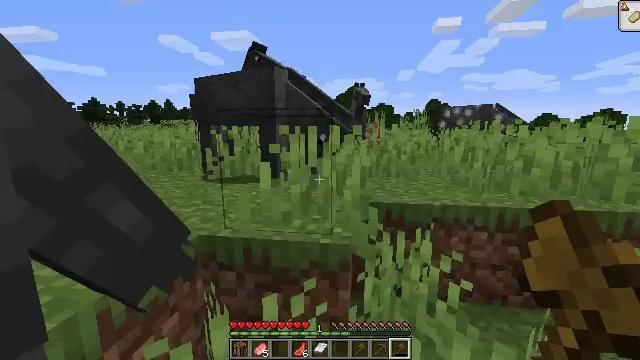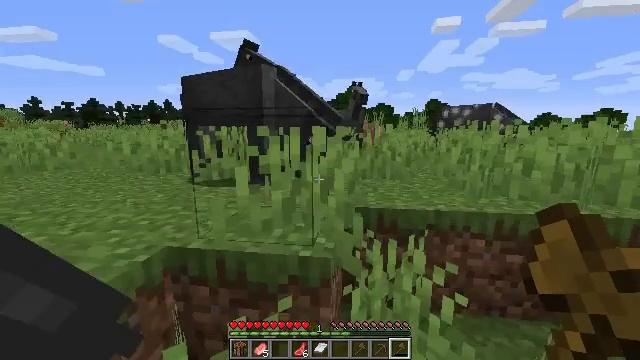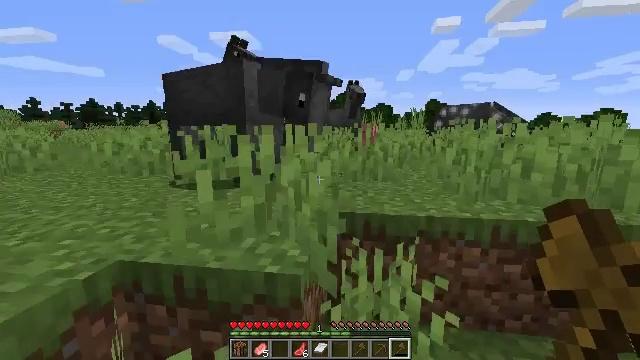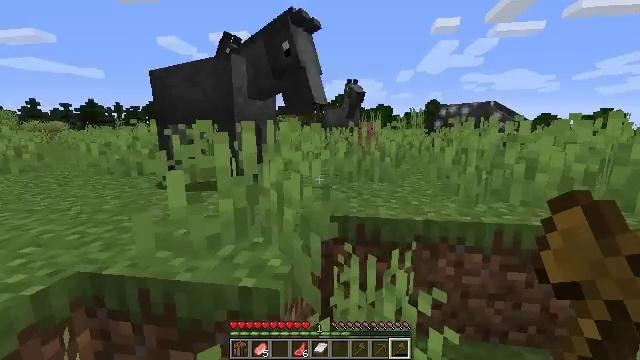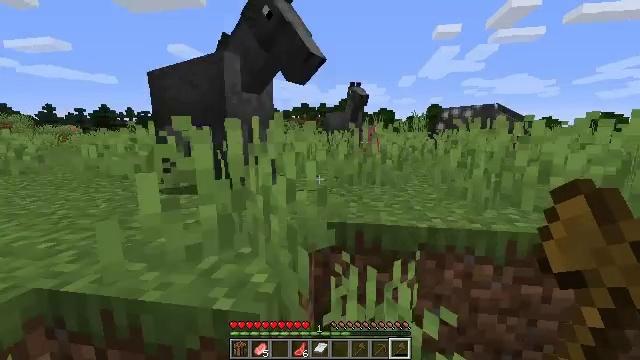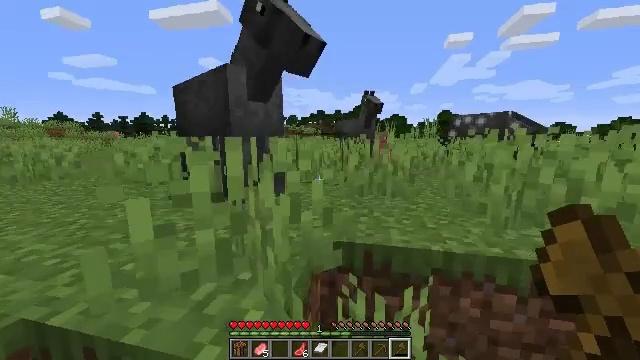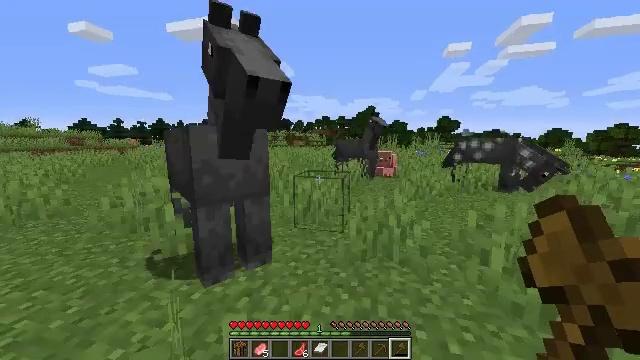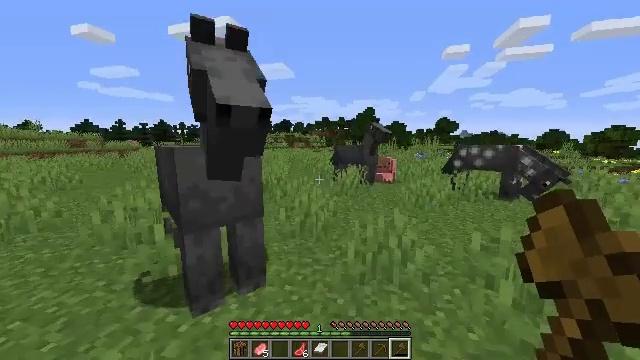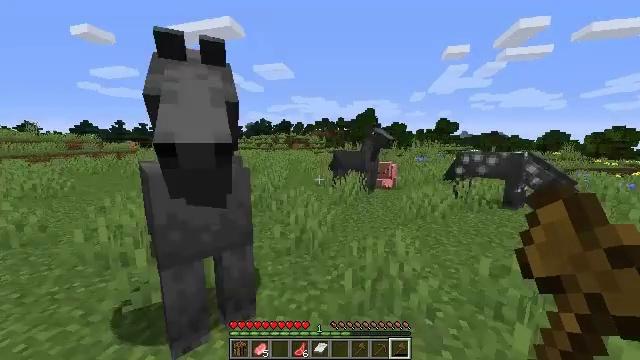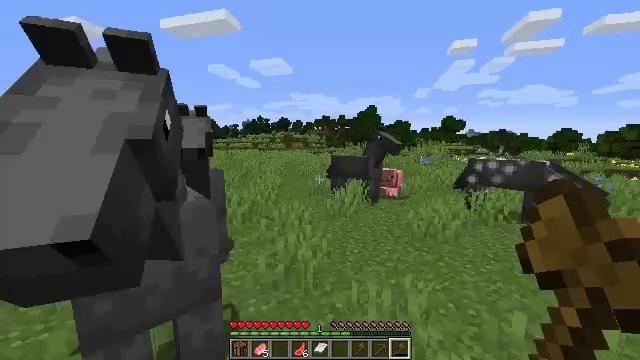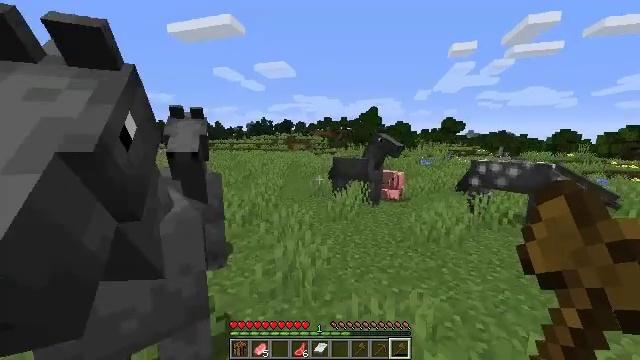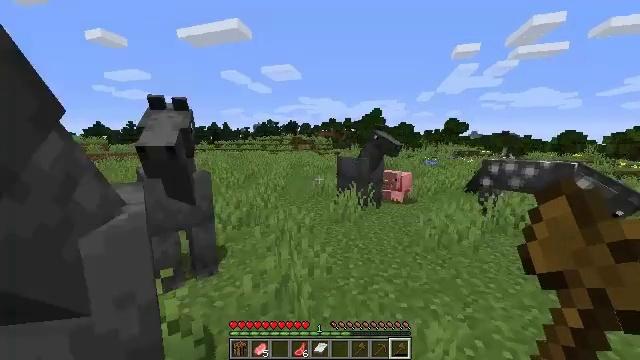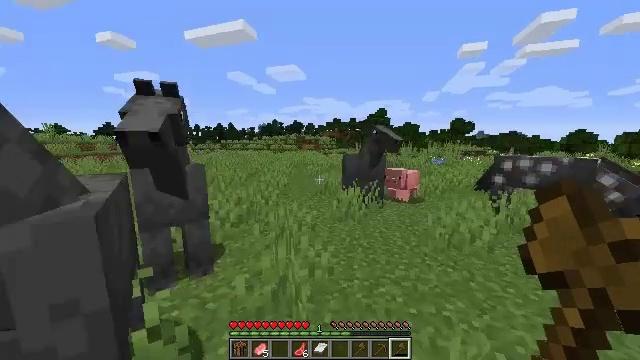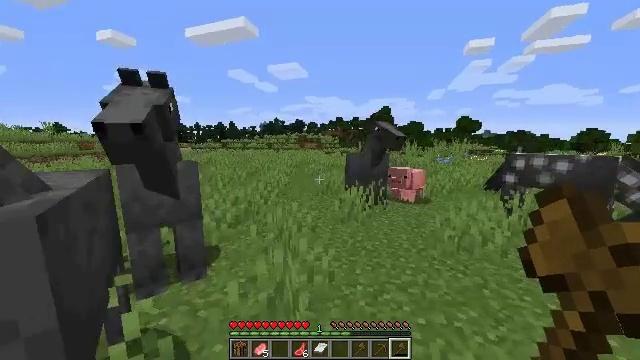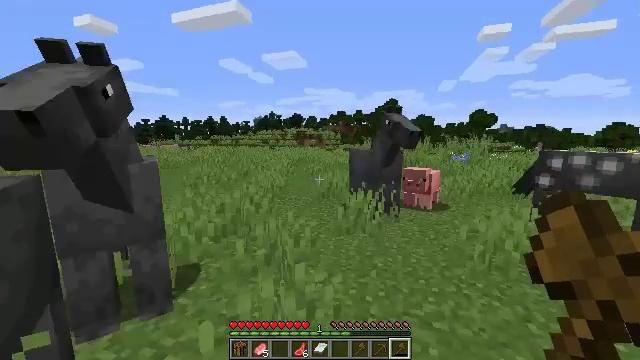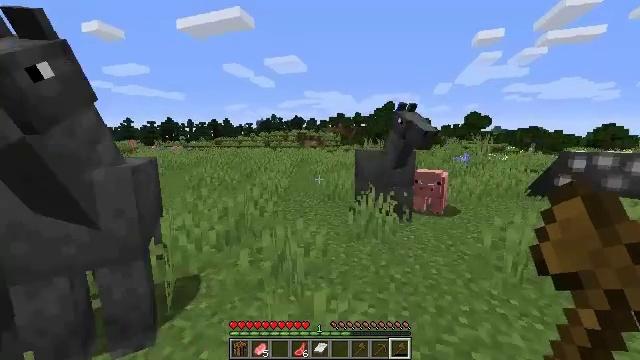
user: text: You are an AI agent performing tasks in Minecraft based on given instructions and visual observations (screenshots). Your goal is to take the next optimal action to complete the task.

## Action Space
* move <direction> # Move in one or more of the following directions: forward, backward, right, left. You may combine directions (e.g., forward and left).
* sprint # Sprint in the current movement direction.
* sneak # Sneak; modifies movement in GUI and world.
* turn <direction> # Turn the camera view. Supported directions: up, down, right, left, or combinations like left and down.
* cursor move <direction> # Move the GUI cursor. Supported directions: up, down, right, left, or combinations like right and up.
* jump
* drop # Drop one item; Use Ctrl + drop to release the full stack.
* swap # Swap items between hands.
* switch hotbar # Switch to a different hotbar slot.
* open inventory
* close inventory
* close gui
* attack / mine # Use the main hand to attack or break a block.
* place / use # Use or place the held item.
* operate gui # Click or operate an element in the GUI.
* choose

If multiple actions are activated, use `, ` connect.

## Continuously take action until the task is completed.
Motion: motion action
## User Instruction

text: Kill mobs.
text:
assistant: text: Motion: move forward and move right
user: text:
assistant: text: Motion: move forward and move right
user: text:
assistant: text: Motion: move forward, sprint
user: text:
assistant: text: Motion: move forward, sprint
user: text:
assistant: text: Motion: move forward, sprint, turn left, jump
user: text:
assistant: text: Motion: move forward, turn left, jump
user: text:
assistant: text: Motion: move forward, jump
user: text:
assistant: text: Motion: move forward, jump
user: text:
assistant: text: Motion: move forward, jump
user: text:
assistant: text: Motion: move forward
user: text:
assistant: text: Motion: move forward, turn left
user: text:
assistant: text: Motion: move forward, turn left
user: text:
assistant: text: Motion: move forward and move left
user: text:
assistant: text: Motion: move forward and move left
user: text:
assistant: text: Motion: move forward and move left
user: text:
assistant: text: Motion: move forward and move left, jump
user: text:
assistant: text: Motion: move forward, jump
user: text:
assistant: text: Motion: move forward, jump
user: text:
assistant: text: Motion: move forward, jump
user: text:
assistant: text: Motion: move forward, jump
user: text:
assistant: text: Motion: move forward, jump
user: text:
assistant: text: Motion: move forward, jump
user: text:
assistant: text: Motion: move forward, jump
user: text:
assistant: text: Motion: move forward, jump
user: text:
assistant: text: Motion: move forward, sprint, jump
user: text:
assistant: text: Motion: move forward, sprint, jump
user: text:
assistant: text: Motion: move forward, sprint, turn right and down, jump
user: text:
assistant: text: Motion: move forward, sprint, turn right and down, jump
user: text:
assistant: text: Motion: move forward, turn right and down
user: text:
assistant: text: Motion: move forward, turn right and down